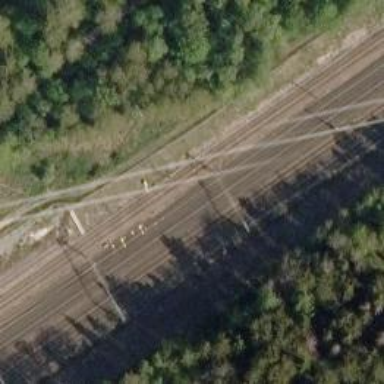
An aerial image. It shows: Railway signal.